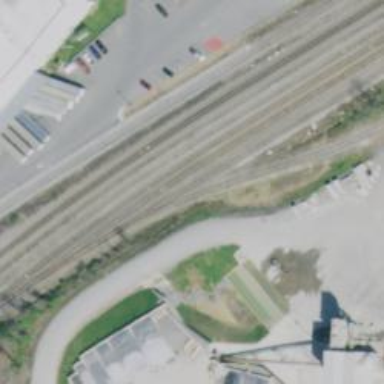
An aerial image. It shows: Railway siding with rails.